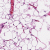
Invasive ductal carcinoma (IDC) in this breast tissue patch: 0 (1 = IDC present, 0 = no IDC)